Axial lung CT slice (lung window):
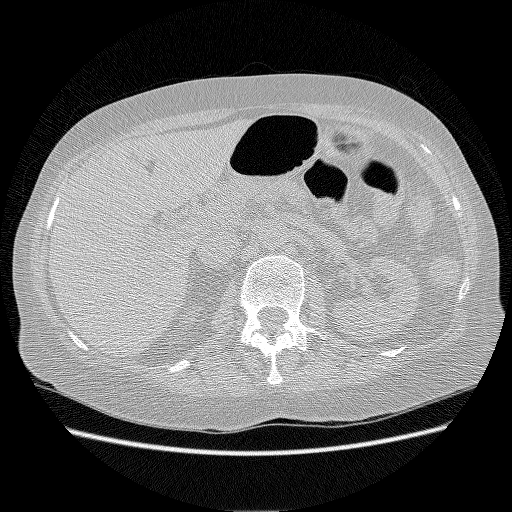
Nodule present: no